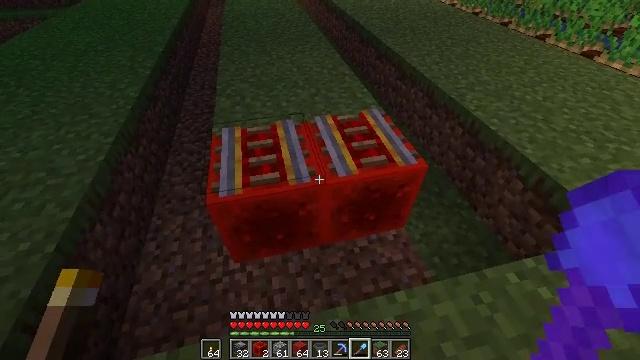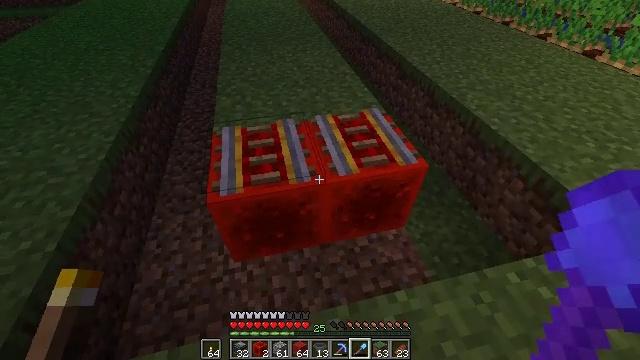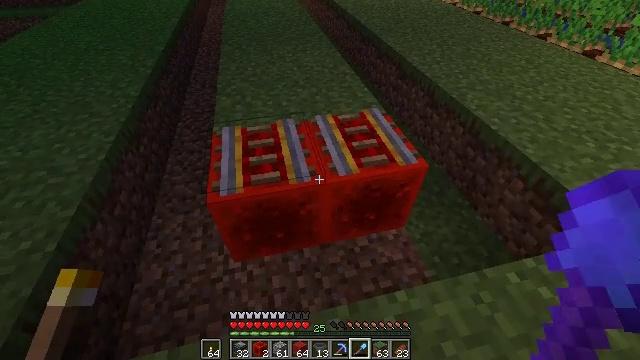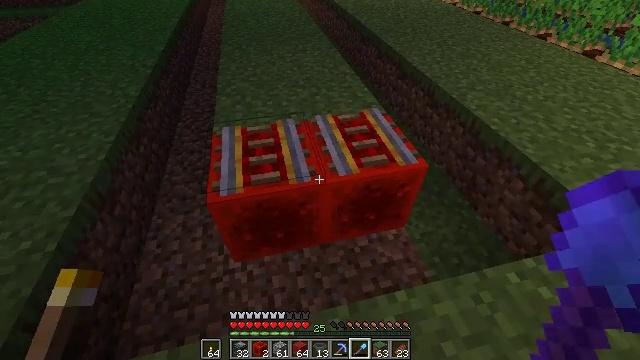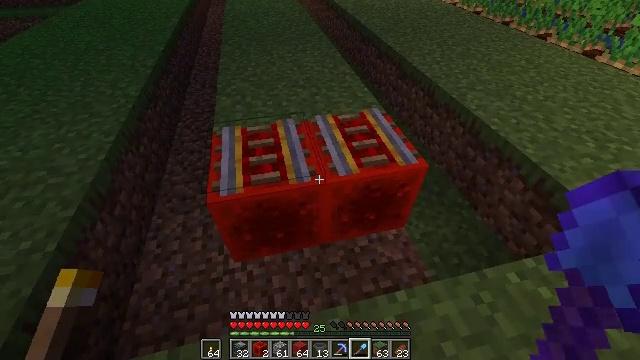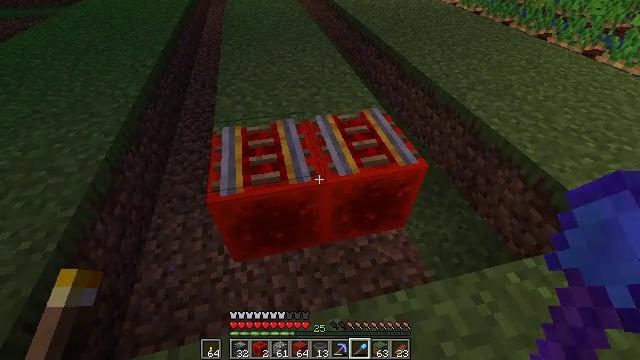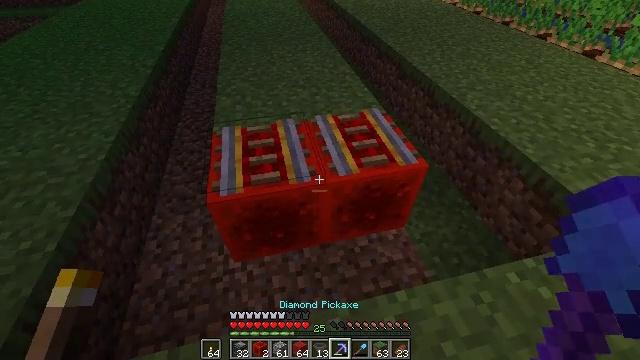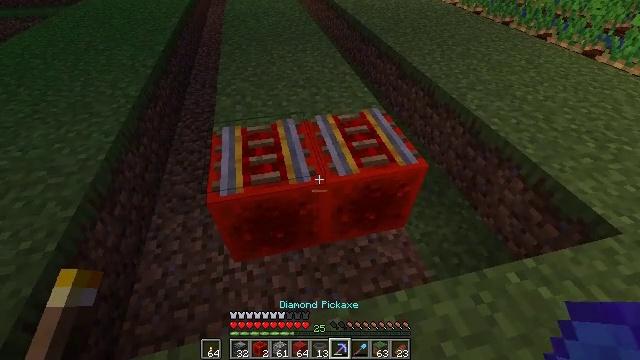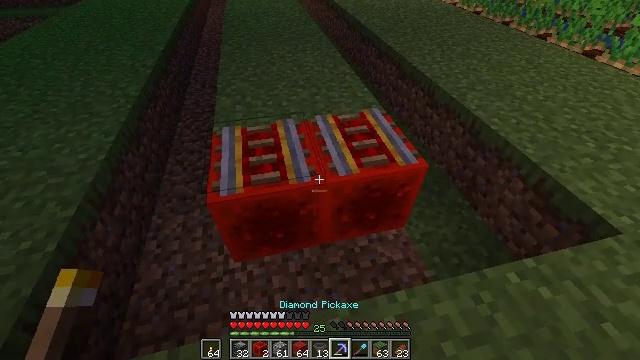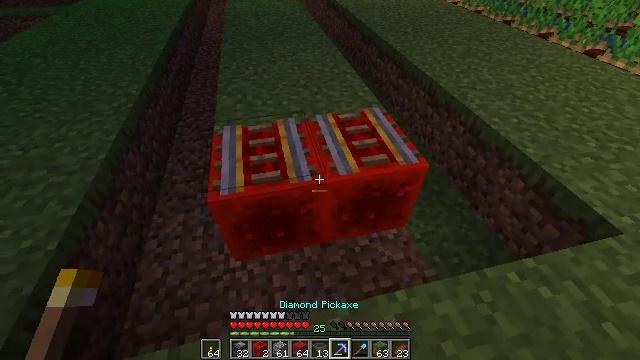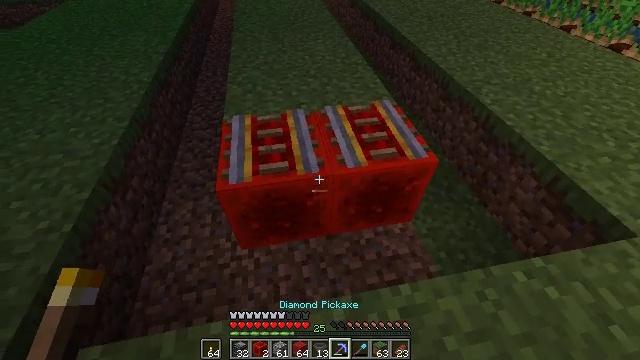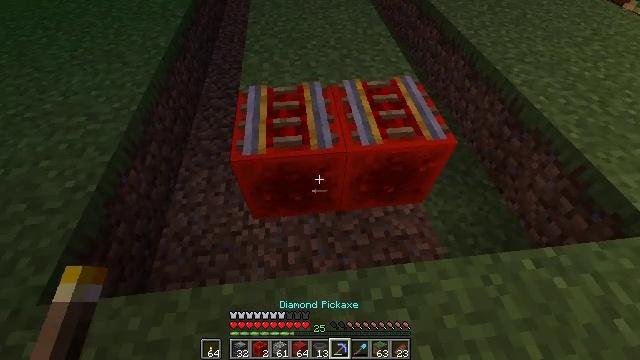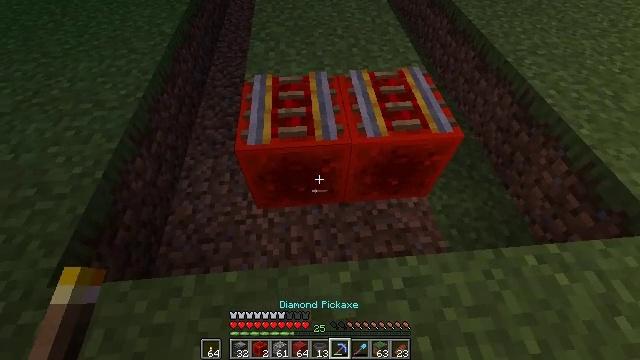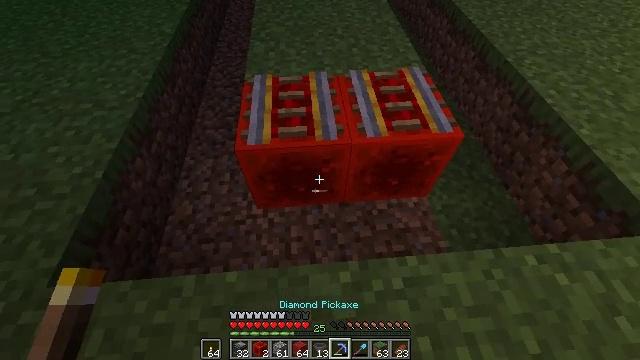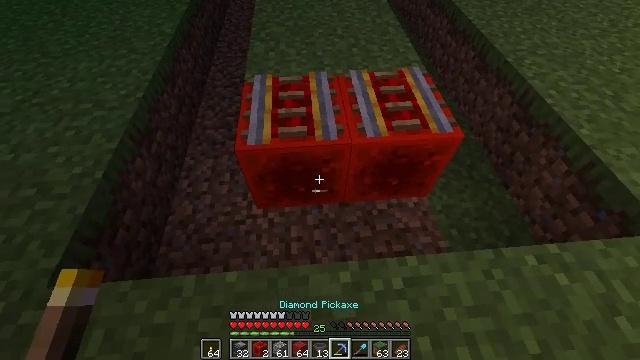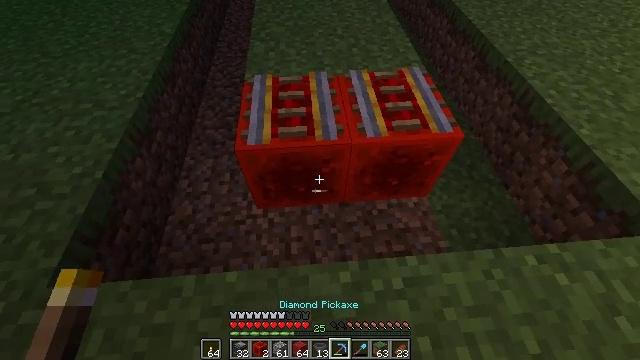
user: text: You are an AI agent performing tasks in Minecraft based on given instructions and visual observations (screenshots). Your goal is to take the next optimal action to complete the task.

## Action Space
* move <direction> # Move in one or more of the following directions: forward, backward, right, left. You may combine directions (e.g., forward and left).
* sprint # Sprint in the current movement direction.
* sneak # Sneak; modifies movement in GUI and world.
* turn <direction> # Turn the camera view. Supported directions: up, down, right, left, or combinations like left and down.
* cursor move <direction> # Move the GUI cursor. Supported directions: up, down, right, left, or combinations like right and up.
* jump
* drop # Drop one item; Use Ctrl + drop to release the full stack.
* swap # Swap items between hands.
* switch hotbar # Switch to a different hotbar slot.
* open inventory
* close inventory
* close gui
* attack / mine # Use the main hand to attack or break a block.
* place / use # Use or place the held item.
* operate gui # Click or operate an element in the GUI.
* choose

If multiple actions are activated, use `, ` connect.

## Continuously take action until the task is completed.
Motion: motion action
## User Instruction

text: Find and mine the redstone block.
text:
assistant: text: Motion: no_op
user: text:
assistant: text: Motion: no_op
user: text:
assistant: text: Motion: no_op
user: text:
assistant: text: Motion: no_op
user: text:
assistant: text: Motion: no_op
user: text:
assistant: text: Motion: no_op
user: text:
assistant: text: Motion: no_op
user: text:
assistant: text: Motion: no_op
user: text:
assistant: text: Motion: no_op
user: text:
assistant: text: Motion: turn left and down
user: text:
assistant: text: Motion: turn left and down
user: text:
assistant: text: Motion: turn left and down
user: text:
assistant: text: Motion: no_op
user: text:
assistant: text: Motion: no_op
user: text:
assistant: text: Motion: attack / mine
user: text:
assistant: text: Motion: attack / mine
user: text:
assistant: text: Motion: attack / mine
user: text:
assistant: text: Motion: attack / mine
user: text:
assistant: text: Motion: turn right and up, attack / mine
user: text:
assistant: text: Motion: attack / mine
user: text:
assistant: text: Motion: attack / mine
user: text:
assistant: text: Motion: attack / mine
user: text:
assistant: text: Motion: attack / mine
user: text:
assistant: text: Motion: attack / mine
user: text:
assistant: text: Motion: attack / mine
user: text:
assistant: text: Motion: attack / mine
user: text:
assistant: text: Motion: attack / mine
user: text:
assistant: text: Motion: turn right, attack / mine
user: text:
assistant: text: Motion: turn right and up, attack / mine
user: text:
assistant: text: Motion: turn right, attack / mine